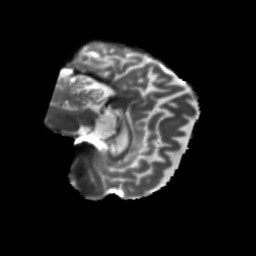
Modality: T2w
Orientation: sagittal
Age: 56
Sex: female
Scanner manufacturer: siemens
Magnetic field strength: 3 T
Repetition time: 5.47 s
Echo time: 0.0854 s